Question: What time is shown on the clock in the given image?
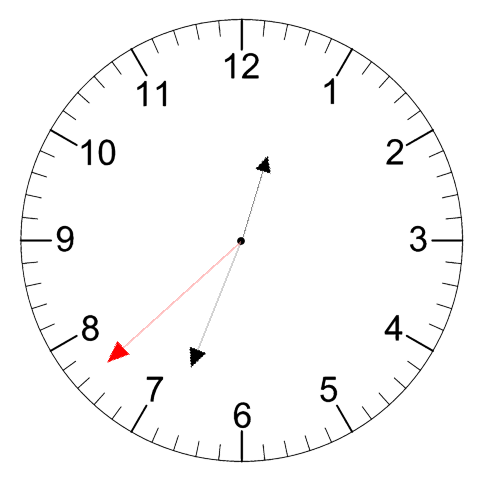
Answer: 12:33:38